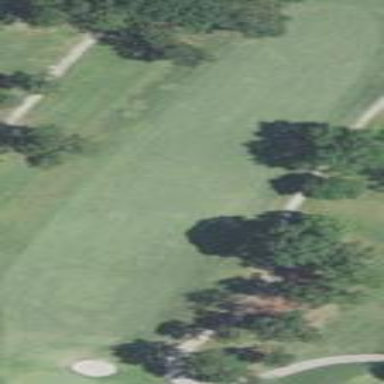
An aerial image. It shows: Golf fairway surrounded by grass.